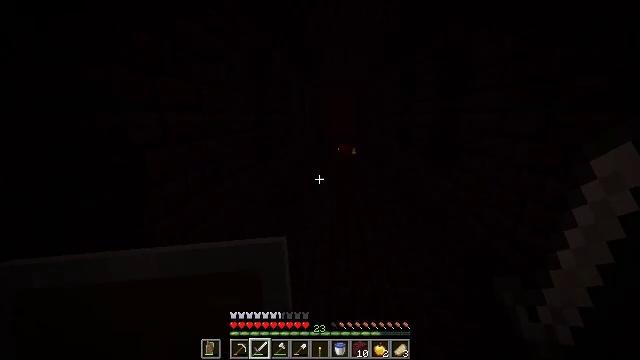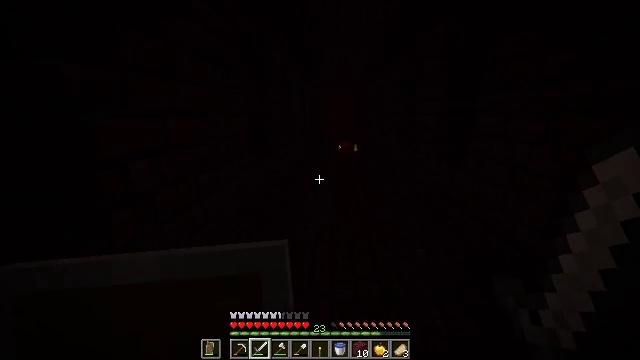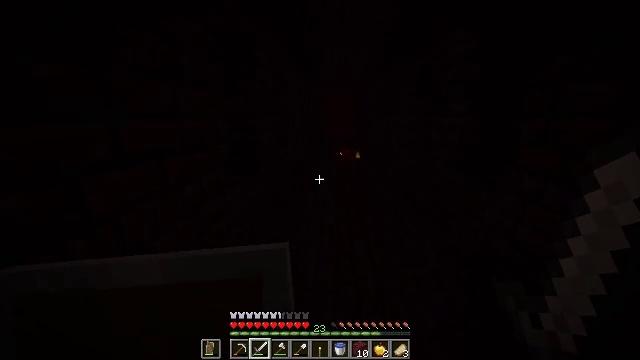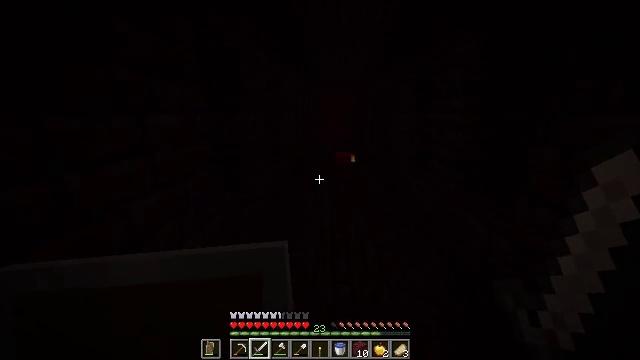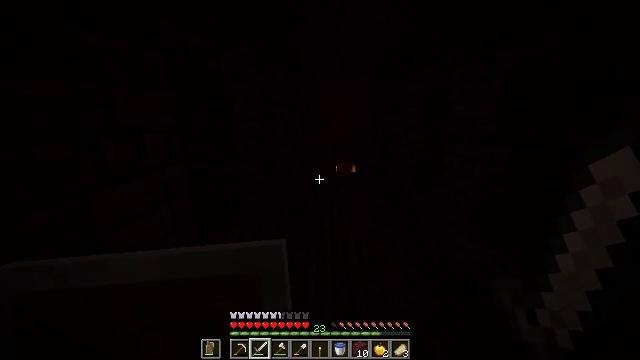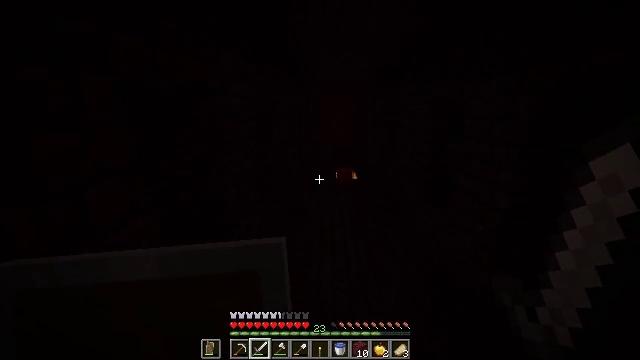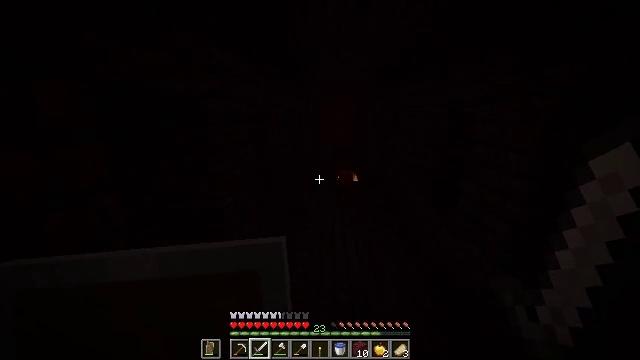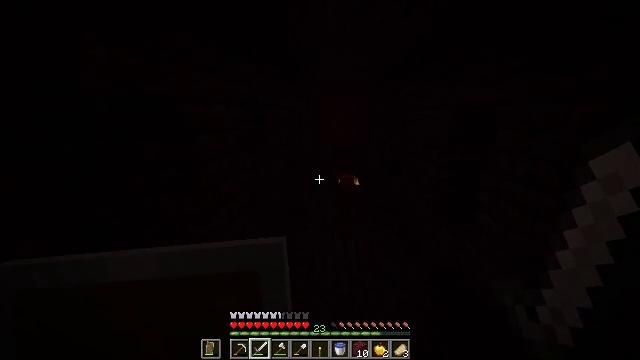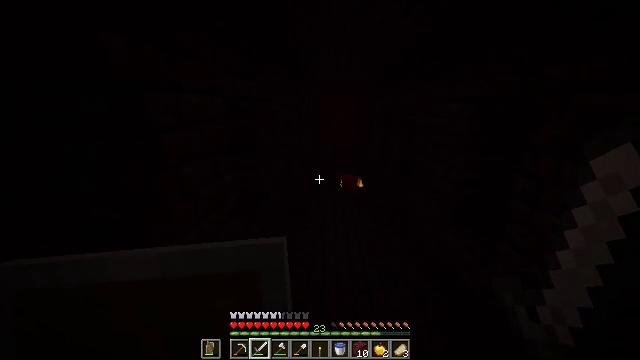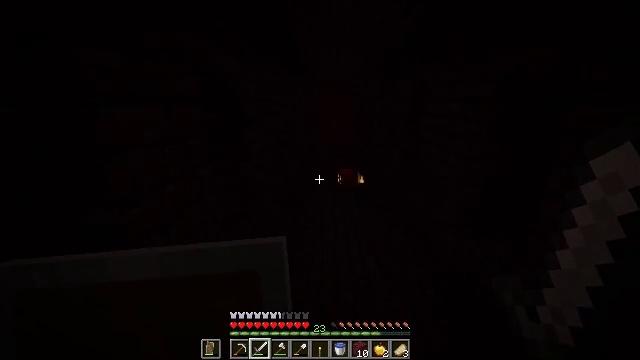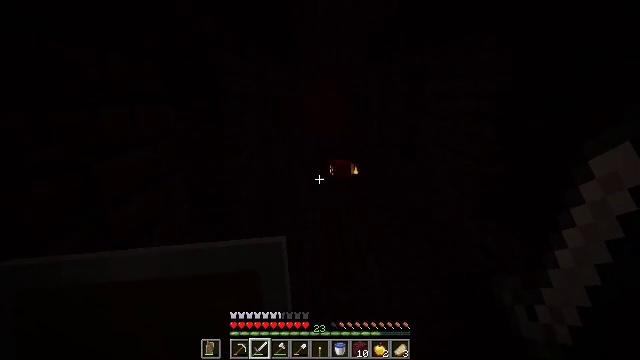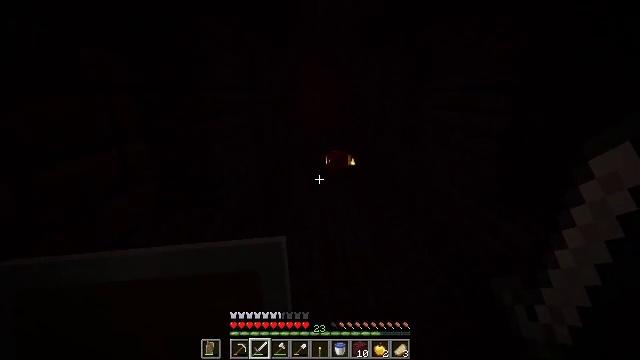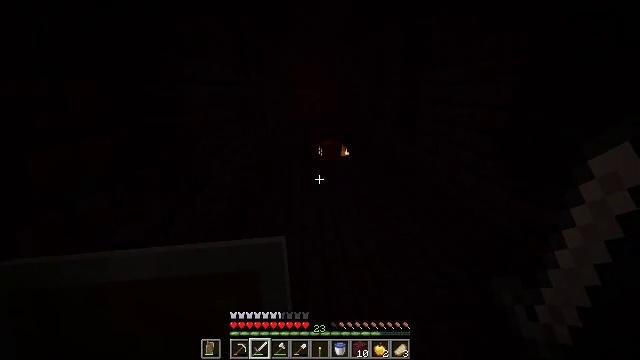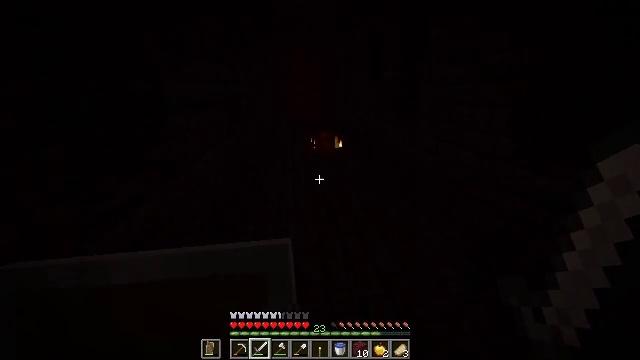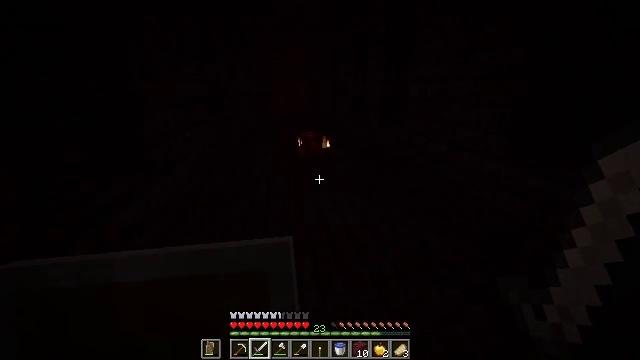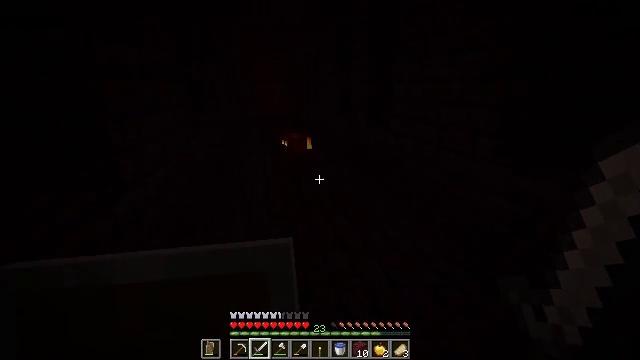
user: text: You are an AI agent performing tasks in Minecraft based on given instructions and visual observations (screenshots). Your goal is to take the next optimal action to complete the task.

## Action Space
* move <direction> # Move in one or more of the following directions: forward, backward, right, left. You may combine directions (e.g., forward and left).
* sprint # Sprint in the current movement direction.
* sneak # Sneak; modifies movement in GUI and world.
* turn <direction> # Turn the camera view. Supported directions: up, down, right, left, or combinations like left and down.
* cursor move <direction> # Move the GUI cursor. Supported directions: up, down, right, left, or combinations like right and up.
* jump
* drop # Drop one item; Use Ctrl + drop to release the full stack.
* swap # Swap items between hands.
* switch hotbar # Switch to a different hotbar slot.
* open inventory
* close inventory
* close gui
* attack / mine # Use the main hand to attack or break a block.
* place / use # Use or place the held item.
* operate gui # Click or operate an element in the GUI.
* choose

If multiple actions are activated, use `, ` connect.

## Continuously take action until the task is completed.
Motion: motion action
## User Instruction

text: Defeat a magma cube.
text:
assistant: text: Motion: move forward, sprint, jump
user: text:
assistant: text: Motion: move forward, sprint, jump
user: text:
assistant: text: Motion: move forward, sprint, turn right, jump
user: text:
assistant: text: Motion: move forward, sprint, jump
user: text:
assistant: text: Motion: move forward, sprint, jump
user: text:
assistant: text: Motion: move forward, sprint, jump
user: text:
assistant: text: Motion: jump
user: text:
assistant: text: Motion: no_op
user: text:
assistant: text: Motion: no_op
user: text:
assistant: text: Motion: turn right and down
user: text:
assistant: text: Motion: turn right
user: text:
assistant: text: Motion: turn right
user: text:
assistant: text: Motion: turn right
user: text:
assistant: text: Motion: turn right
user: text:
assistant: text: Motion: turn right
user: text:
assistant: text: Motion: move forward, turn right
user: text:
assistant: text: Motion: move forward
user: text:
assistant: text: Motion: move forward
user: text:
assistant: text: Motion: move forward
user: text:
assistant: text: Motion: move forward
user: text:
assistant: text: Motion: move forward, turn left
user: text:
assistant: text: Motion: move forward, turn left
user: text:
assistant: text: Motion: move forward, turn left
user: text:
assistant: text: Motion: move forward, turn left
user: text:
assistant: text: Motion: move forward
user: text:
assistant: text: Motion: move forward
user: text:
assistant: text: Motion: move forward
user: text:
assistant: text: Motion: move forward
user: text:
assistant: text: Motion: move forward
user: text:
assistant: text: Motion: attack / mine